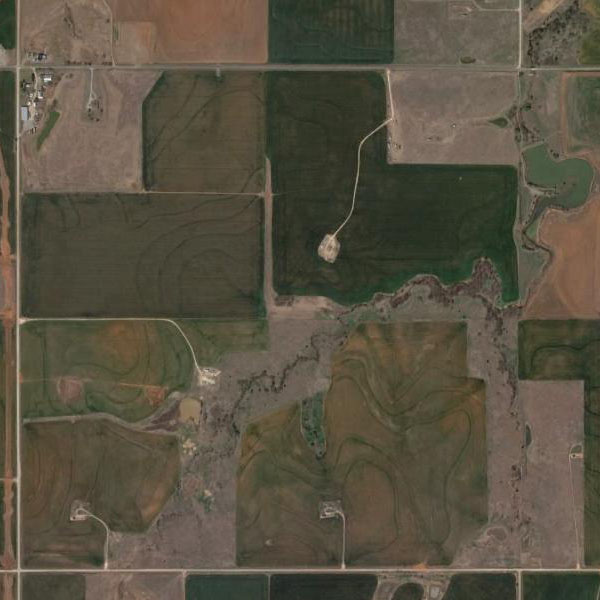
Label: Farmland